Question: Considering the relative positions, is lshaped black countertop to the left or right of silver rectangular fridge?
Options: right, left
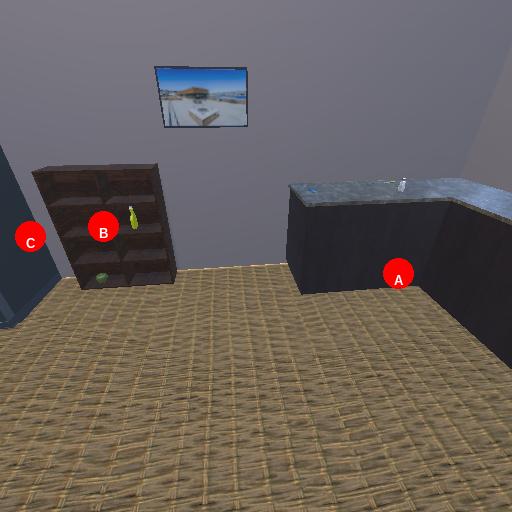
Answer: right